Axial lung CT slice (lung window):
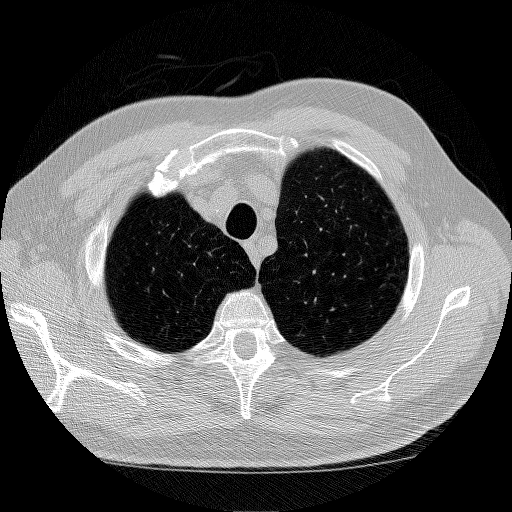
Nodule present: no